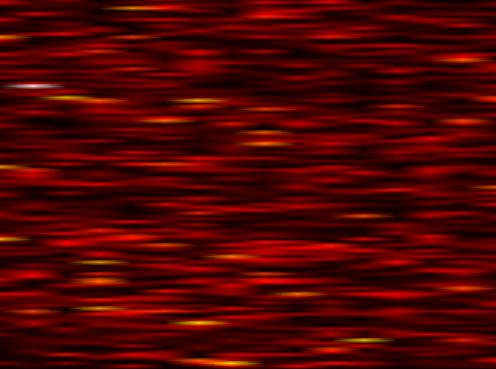
Label: FBMC